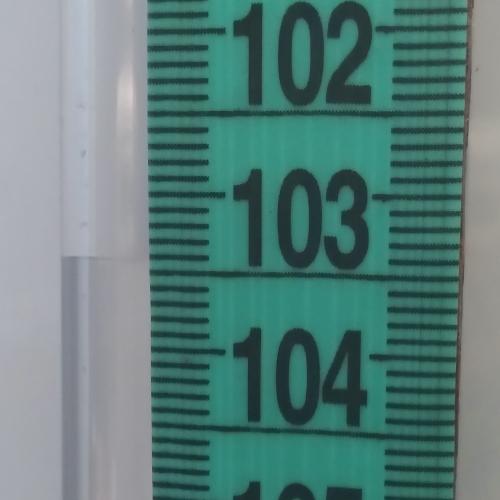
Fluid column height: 103.4 cm